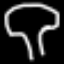
Label: mushroom